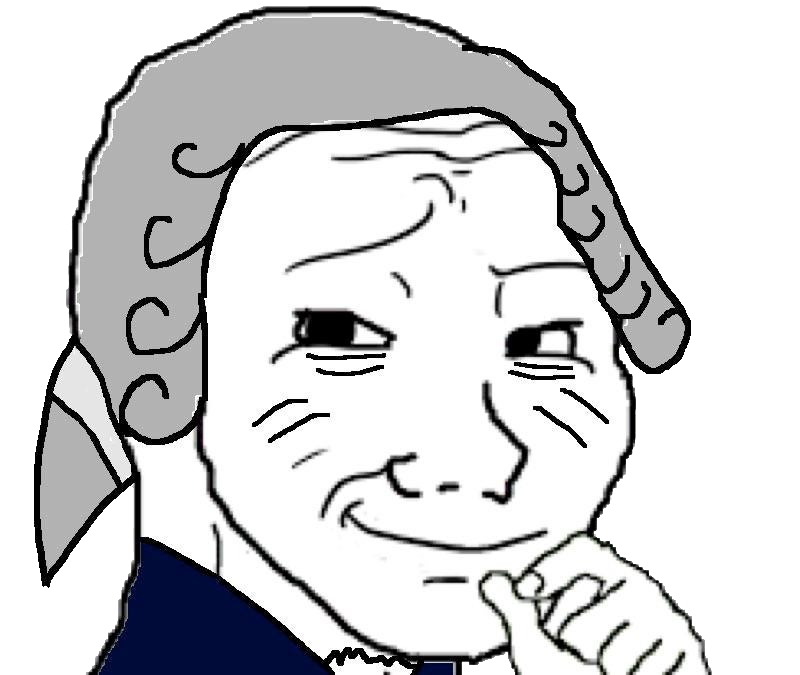
Label: 5_Smugjak